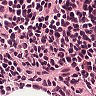
Metastatic tissue present: no